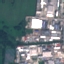
Label: Industrial